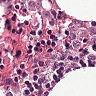
Metastatic tissue present: yes